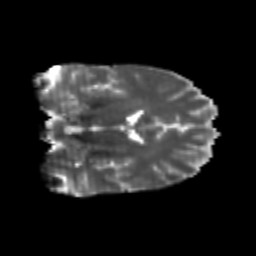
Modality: T2w
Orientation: coronal
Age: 22
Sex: male
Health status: healthy
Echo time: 0.074 s